Question: I apply the Bootstrap 3 style to my edit form. However, I want to reduce the padding of the input box and font-size.
Because of this, it make my edit form larger.
I tried to change the grid column class (col-sm-), but it didn't help.
And also override the , it make the input box doesn't show the text.
'''
.form-horizontal .form-group input,
.form-horizontal .form-group select,
.form-horizontal .form-group label {
height: 14px;
line-height: 14px;
}
'''
'''
<div class="form-group">
<label for="txtProductName" class="col-sm-2 control-label">Name :</label>
<div class="col-md-3">
<input type="text" id="txtProductName" CssClass="form-control"/>
</div>
</div>
'''

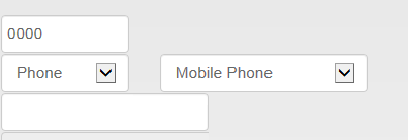
Answer: Overall I do not recommend overriding the responsive grid in bootstrap as that is the main reason to be using it!
To override the form styling just use the code below.
'''
<div class="form-group">
<label for="txtProductName" class="col-sm-2 control-label">Name :</label>
<div class="col-md-3">
<input type="text" id="txtProductName" Class="form-control form-fixer"/>
</div>
</div>
'''
'''
input.form-fixer {
padding: 1px;
font-size: 19px;
}
.form-horizontal .form-group input,
.form-horizontal .form-group select,
.form-horizontal .form-group label
{
height: 14px;
line-height: 14px;
}
'''
Also have a Jsfiddle set up....
<URL>